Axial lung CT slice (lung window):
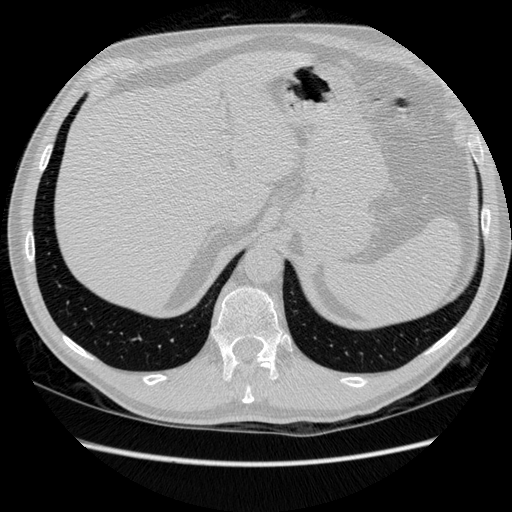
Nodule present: no